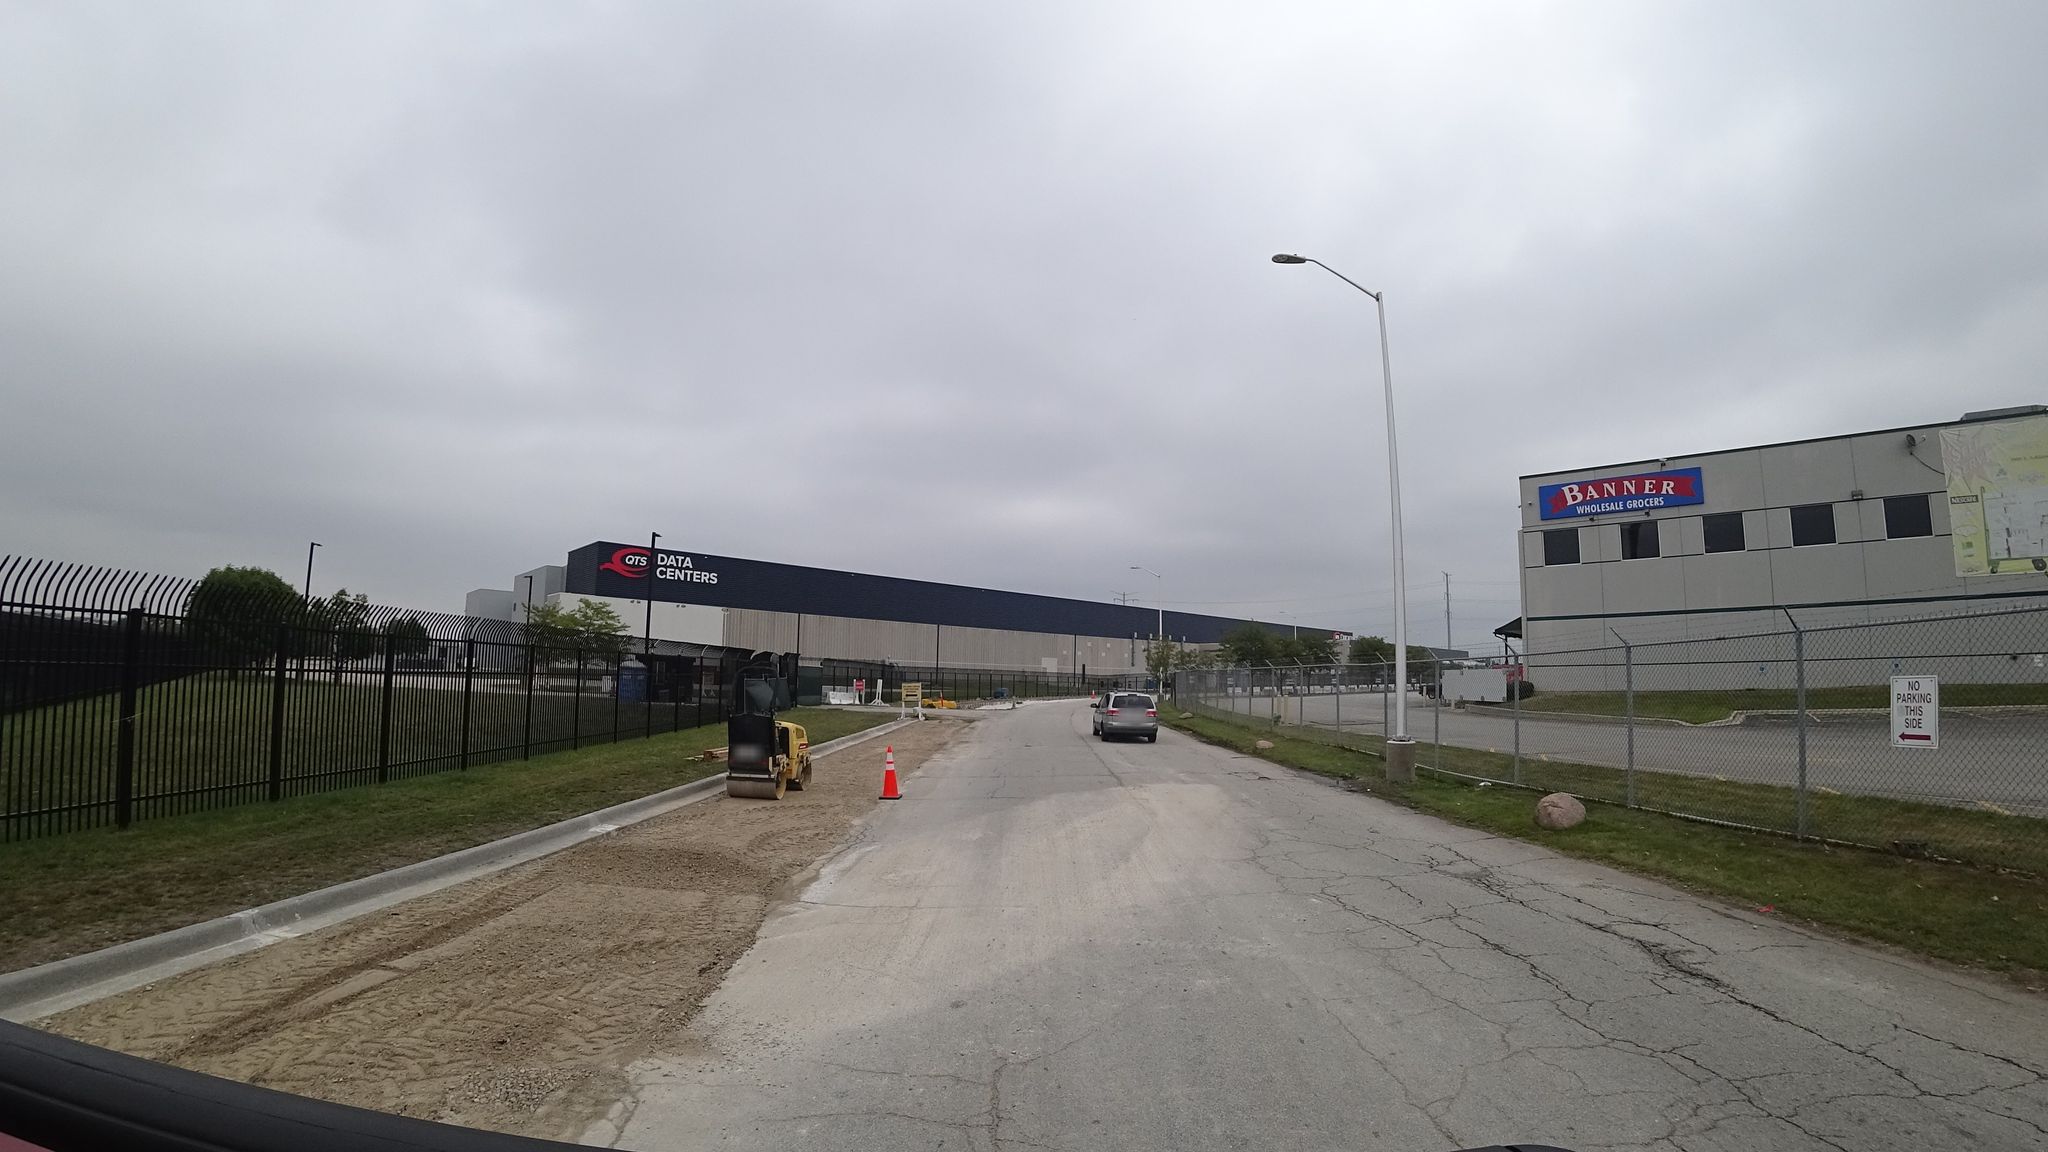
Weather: cloudy
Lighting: day
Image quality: good
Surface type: cycling surface
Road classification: tertiary, footway
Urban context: urban centre
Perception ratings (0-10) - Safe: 0.54, Lively: 0.4, Beautiful: 2.6, Boring: 6.45, Depressing: 6.96, Wealthy: 0.85